Question: I have a 'UIWebView' in 'UITableView', I have this on storyboard:

The 'UIImageView' is my future NavBar and the 'UIWebView' is in the 'UITableView', I have this configuration:
- 'UIImageView'- 'UITableView'- - - 'UIWebView'- - - 'UITableViewCell'
When the 'UIWebView' load the pages (I have local pages) I want that it takes dynamically their size and for this I have this code:
'''
[detailWebView setFrame:CGRectMake(0.,0.,detailWebView.frame.size.width,[[detailWebView stringByEvaluatingJavaScriptFromString:@"document.body.scrollHeight;"] intValue])];
'''
The problem is when the loaded page is long, my 'UIWebBrowser' hide the cells and didn't push them to get cells at the bottom.
I don't understand why I have this, when I resize the 'UIWebBrowser' in the storyboard I don't have this problem but I want to do it programmatically
Thanks,
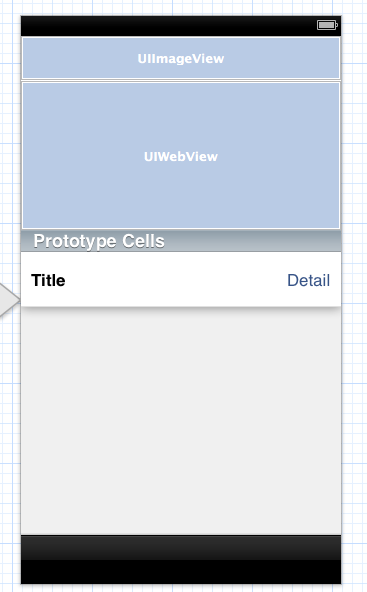
Answer: Thanks to tkanzakic, I solved the problem by adding an empty cell at the beginning, and changing their heigh
heigh of the 1st cell = old webView.heigh - actual webView.heigh
To change the heigh of cell I used 'tableview:cellForRowAtIndexPath'
And no need to reload all data of the tableView I just use this:
'''
NSIndexPath* rowToReload = [NSIndexPath indexPathForRow:0 inSection:0];
NSArray* rowsToReload = [NSArray arrayWithObjects:rowToReload, nil];
[detailsTableView reloadRowsAtIndexPaths:rowsToReload withRowAnimation:UITableViewRowAnimationNone];
'''